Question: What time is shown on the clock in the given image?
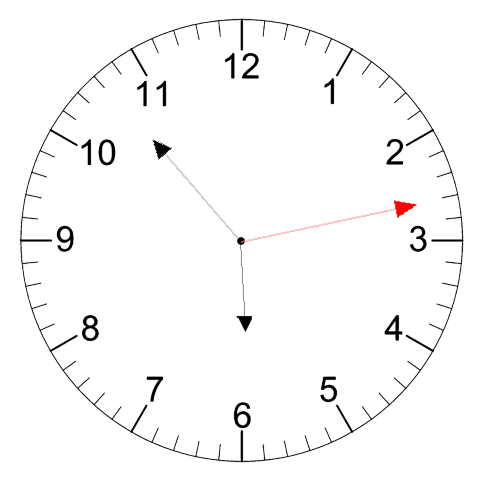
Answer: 05:53:13